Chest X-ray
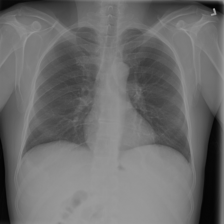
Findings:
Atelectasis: negative
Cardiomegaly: negative
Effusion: negative
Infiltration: positive
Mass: negative
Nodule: negative
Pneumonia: negative
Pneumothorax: negative
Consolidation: negative
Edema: negative
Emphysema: negative
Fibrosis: negative
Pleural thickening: negative
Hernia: negative